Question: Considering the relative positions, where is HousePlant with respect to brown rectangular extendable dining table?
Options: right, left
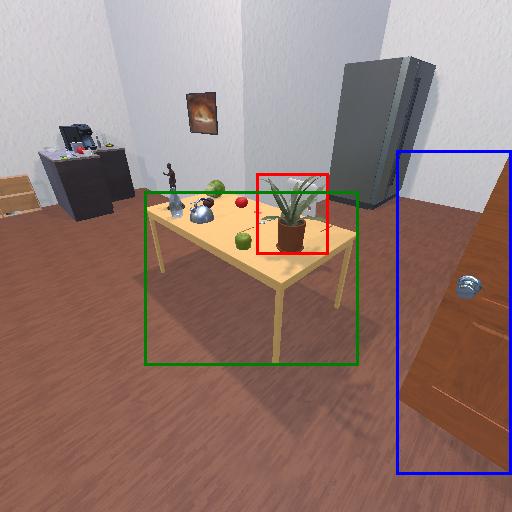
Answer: right